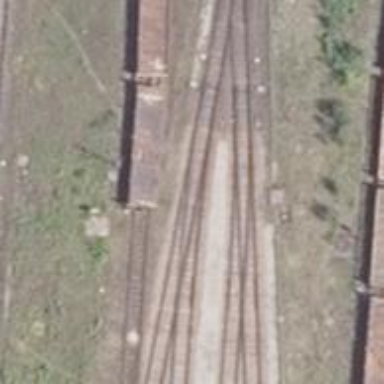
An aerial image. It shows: Rail spur service.